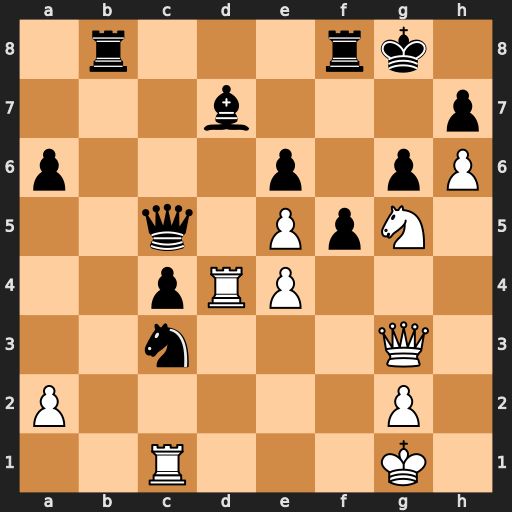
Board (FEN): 1r3rk1/3b3p/p3p1pP/2q1PpN1/2pRP3/2n3Q1/P5P1/2R3K1
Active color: w
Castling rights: -
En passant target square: -
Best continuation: Qxc3